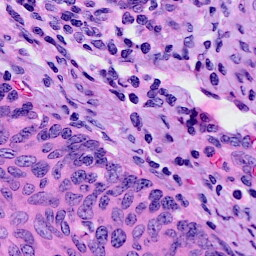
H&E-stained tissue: Cervix